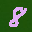
Label: 8